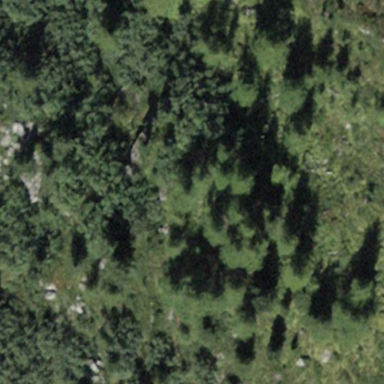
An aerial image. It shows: Forest area.